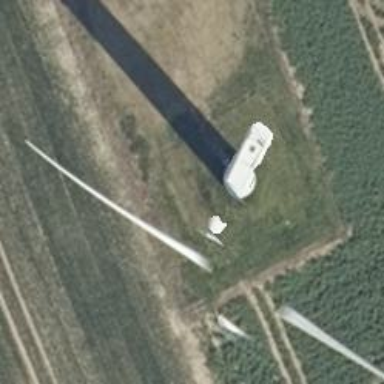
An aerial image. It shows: Wind turbine generator made by Vestas. The generator utilizes wind as its power source and belongs to the horizontal axis type.